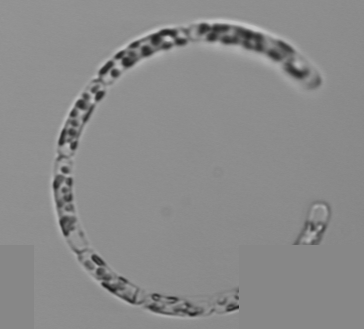
Label: Guinardia_striata